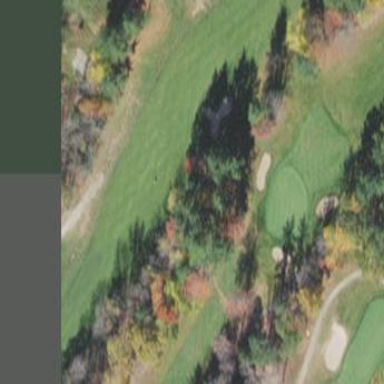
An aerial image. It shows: Golf fairway surrounded by grass.